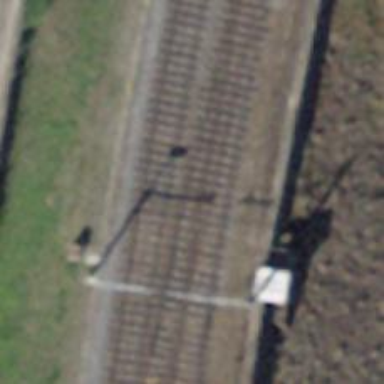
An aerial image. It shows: Siding railway track with electrified contact line.